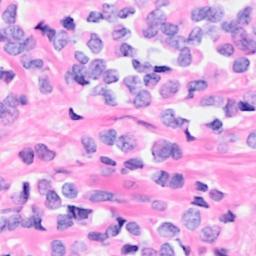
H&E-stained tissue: Breast